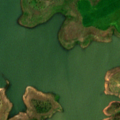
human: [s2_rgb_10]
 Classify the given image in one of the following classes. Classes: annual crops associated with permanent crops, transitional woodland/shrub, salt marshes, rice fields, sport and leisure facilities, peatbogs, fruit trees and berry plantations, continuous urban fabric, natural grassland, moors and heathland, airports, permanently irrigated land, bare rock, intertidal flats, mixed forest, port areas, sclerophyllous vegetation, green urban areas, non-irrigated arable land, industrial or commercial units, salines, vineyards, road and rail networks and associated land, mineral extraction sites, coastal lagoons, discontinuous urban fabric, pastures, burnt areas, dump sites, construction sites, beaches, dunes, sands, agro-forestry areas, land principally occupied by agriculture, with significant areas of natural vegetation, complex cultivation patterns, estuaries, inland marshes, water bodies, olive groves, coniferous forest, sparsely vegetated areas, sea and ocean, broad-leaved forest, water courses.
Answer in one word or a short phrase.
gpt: non-irrigated arable land, transitional woodland/shrub, water bodies